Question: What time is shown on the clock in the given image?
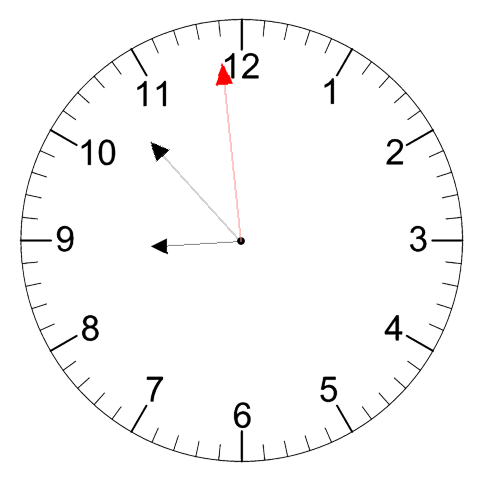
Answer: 08:52:59